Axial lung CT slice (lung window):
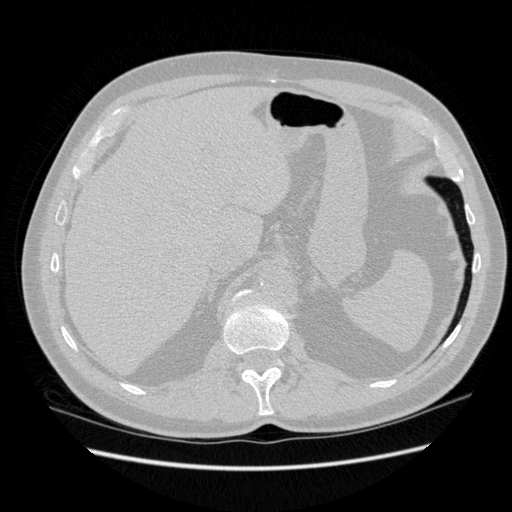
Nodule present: no